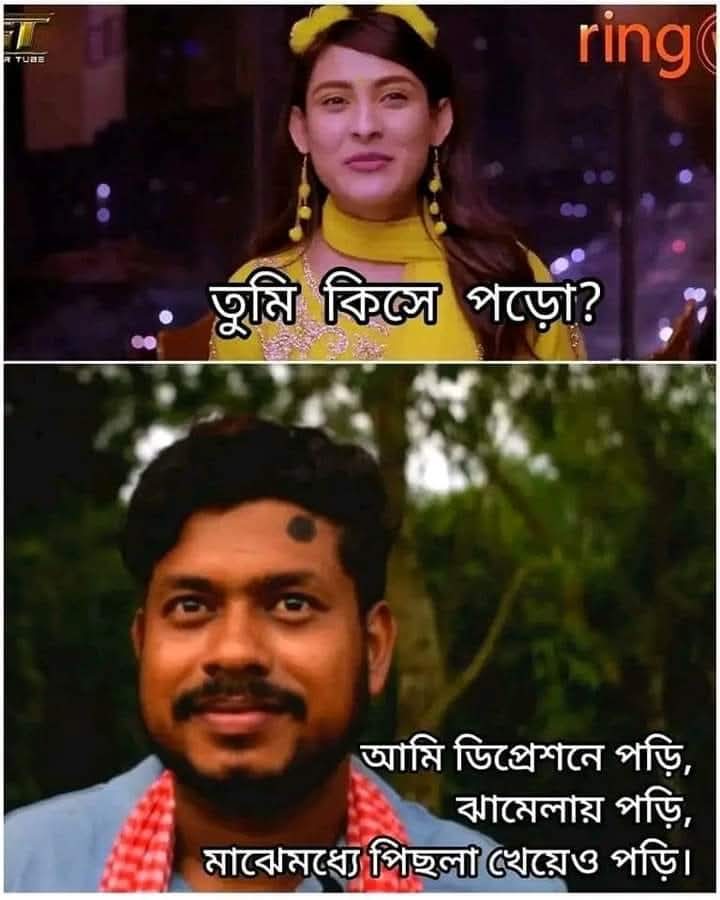
Text:
তুমি কিসে পড়ো?
আমি ডিপ্রেশনে পড়ি,
ঝামেলায় পড়ি, মাঝেমধ্যে পিছলা খেয়েও পড়ি।
Label: Non Hate